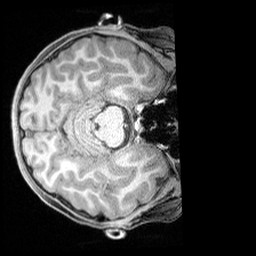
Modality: T1w
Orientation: axial
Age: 10
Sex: female
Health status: ill
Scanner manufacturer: siemens
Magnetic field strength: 3 T
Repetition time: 1.6 s
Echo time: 0.00179 s